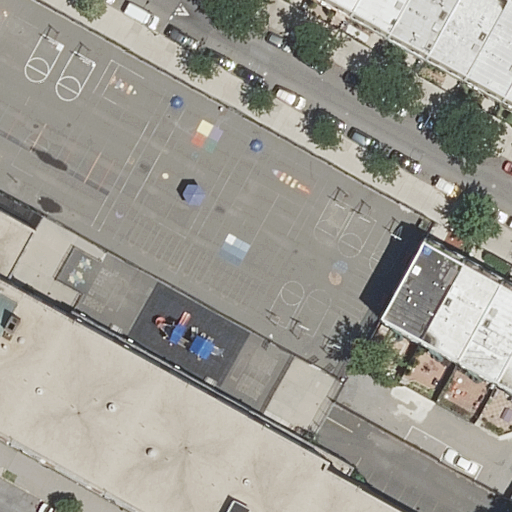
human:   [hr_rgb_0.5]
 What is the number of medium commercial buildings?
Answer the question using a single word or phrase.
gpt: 0

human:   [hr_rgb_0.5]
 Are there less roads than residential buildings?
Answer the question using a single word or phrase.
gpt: yes

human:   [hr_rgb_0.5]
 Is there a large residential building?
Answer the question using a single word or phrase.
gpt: yes

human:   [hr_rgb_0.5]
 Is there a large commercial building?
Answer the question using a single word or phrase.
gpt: no

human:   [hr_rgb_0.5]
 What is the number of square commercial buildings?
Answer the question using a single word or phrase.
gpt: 0

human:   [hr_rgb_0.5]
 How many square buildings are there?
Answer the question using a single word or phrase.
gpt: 0

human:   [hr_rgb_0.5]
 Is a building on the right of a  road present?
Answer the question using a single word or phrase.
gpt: yes

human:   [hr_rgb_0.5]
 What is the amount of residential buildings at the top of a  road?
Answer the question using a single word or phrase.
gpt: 10

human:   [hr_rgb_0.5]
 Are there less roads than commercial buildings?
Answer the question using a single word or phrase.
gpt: no

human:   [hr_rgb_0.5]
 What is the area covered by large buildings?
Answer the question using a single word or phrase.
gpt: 1095m2

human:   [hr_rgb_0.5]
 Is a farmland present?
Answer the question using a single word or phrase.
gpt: no

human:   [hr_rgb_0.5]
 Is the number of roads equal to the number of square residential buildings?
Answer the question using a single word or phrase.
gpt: no

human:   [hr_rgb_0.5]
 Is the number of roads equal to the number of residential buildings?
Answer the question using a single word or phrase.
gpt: no

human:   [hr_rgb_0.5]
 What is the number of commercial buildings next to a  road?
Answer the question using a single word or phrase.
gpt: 0

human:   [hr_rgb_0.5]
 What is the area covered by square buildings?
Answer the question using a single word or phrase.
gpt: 0m2

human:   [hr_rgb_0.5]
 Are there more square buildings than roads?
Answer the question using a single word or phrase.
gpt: no

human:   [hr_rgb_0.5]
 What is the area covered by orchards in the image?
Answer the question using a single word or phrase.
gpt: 0m2

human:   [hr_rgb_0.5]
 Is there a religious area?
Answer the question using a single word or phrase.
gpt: no

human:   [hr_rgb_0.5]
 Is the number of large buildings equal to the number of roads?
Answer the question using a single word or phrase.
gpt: no

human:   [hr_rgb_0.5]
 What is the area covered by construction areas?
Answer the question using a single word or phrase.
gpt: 0m2

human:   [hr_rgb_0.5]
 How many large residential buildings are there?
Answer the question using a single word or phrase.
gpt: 1

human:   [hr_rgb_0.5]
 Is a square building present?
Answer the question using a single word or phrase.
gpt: no

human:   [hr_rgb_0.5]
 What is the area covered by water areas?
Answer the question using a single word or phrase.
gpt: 0m2

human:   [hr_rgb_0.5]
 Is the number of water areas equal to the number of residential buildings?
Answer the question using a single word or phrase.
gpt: no

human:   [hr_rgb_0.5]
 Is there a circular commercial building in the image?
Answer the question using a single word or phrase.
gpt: no

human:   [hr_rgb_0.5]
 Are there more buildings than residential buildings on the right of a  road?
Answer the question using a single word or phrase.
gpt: no

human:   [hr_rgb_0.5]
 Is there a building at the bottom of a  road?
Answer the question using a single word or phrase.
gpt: yes

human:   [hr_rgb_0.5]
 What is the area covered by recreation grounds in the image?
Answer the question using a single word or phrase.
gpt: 0m2

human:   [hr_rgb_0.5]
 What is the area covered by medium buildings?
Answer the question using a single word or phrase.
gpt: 876m2

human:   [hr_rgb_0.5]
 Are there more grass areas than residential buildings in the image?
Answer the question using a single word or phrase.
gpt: no

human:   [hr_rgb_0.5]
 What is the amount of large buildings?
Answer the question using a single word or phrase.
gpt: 1

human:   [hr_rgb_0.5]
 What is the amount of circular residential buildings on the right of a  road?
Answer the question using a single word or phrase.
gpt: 0

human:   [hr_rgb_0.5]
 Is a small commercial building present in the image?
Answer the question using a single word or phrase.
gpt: no

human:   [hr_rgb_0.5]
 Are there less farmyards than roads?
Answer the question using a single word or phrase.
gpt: yes

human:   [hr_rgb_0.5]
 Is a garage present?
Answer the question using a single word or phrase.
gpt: no

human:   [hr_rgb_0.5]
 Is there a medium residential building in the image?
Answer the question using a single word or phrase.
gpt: yes